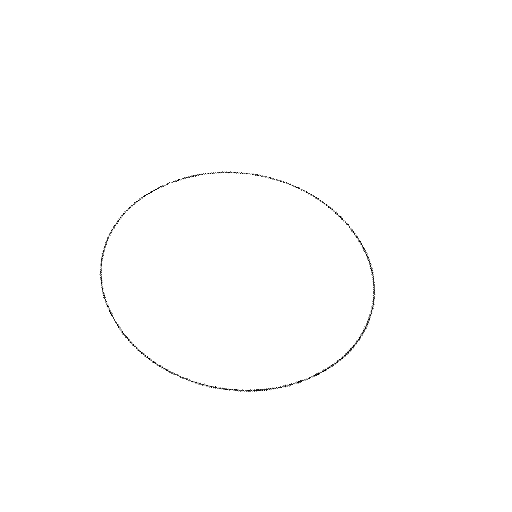
Crossing number: 0